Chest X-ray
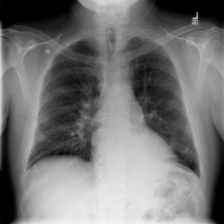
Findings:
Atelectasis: negative
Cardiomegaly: negative
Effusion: negative
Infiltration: positive
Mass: positive
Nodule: negative
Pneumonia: negative
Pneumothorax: negative
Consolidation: negative
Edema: negative
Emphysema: negative
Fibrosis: negative
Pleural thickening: negative
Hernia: negative